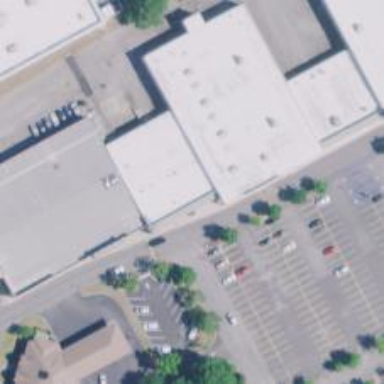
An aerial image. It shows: Post office.